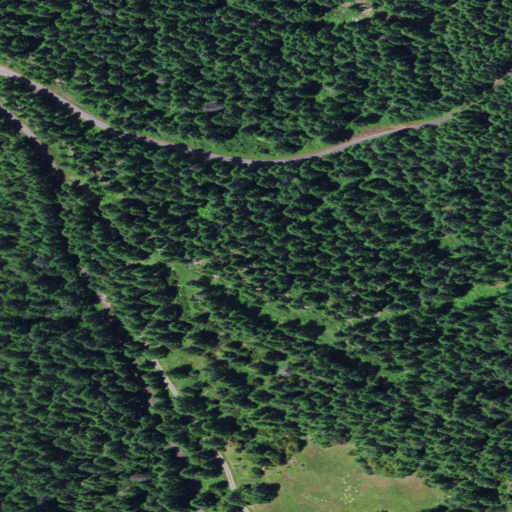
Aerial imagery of gap in Oregon named Anaktuvuk Saddle containing evergreen forest, open development, and low intensity development